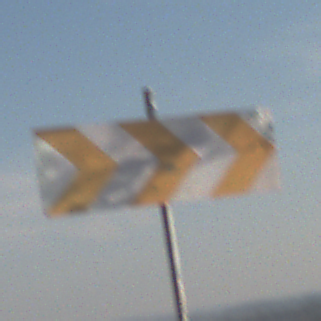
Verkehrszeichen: RichtungstafelnInKurvenGrossLinks
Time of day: MorningAfternoon
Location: Outdoor (Nature)
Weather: PartlyCloudy
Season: NotSpecified
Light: Natural